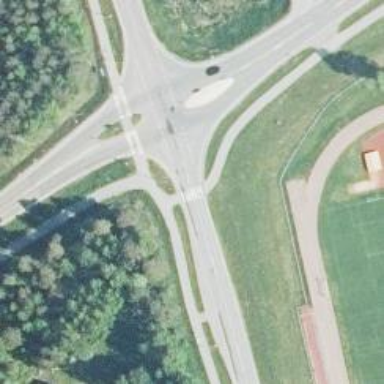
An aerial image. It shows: Marked crossing on the road.